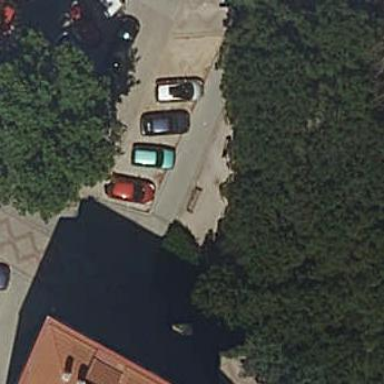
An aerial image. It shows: Parking area with surface.